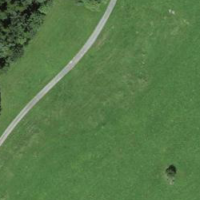
EUNIS habitat code: 24
Species observed at this site:
Prunus spinosa